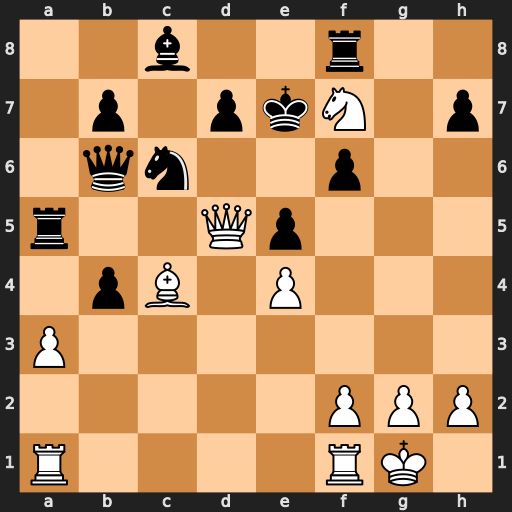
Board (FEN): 2b2r2/1p1pkN1p/1qn2p2/r2Qp3/1pB1P3/P7/5PPP/R4RK1
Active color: w
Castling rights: -
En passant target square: -
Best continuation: Qd6+ Ke8 Qxf6